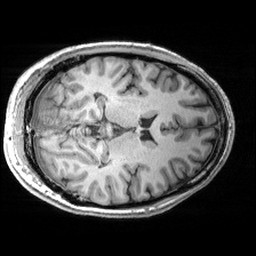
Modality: T1w
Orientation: axial
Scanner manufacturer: siemens
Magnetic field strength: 3 T
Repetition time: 2.53 s
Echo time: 0.00299 s